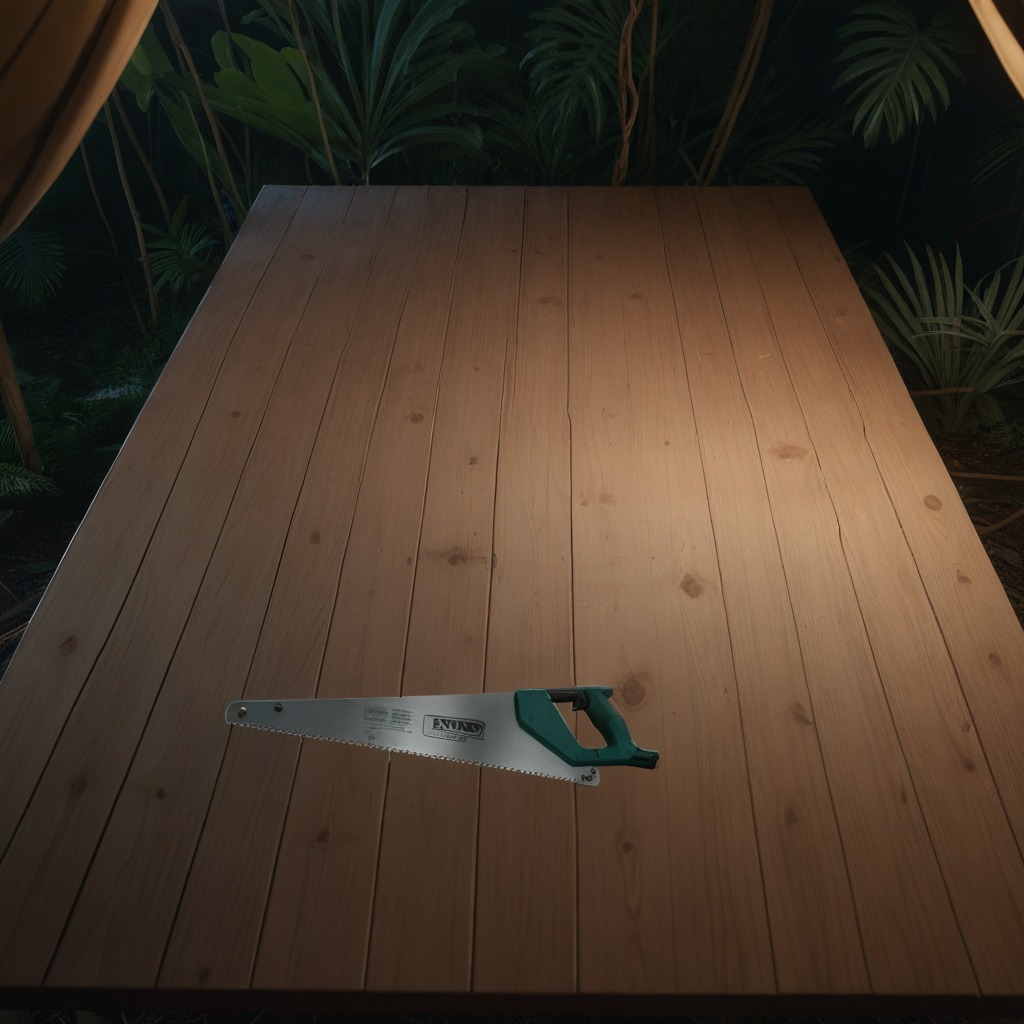
A handheld metal saw is lying on a wooden table inside a jungle field workshop tent at night.